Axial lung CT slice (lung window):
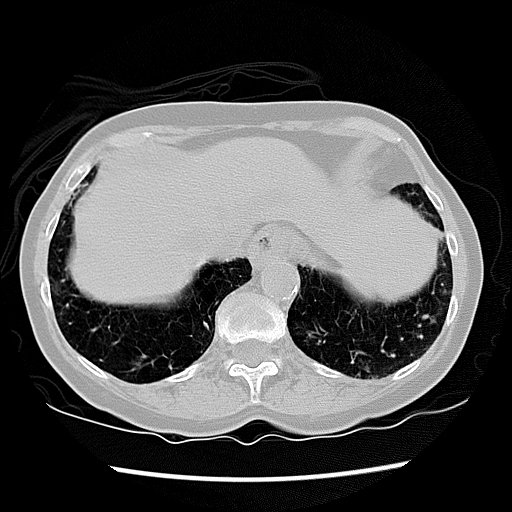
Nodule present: no